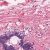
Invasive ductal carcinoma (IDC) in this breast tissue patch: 0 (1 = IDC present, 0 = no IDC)